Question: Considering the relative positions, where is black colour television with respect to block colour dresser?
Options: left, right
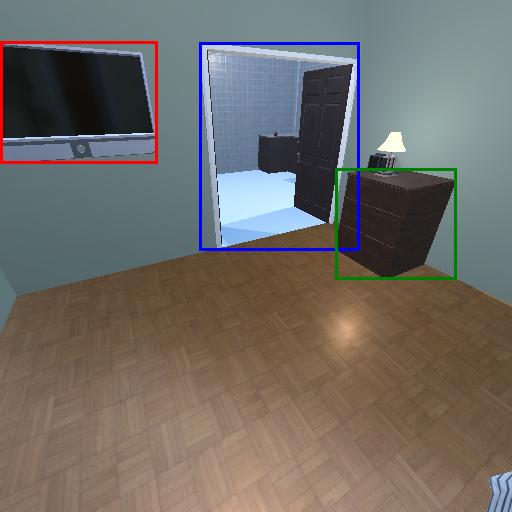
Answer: left